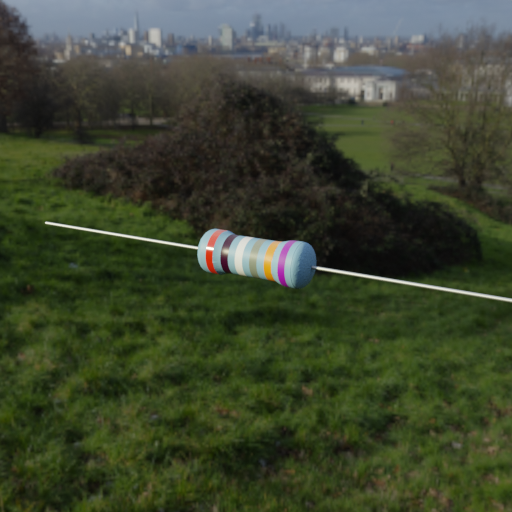
Resistor colour bands (in order): red, black, white, gray, orange, violet